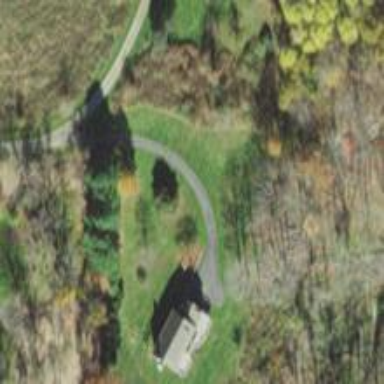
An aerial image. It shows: Driveway leading to service road.